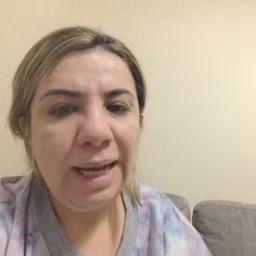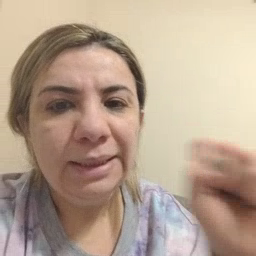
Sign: carrot